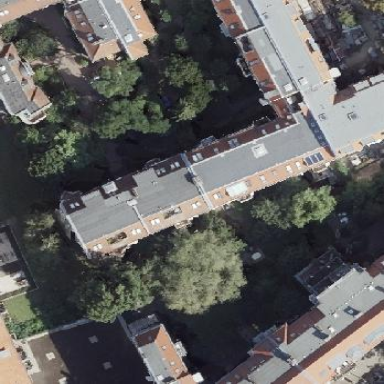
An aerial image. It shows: Building consisting of apartments with double saltbox roof shape.